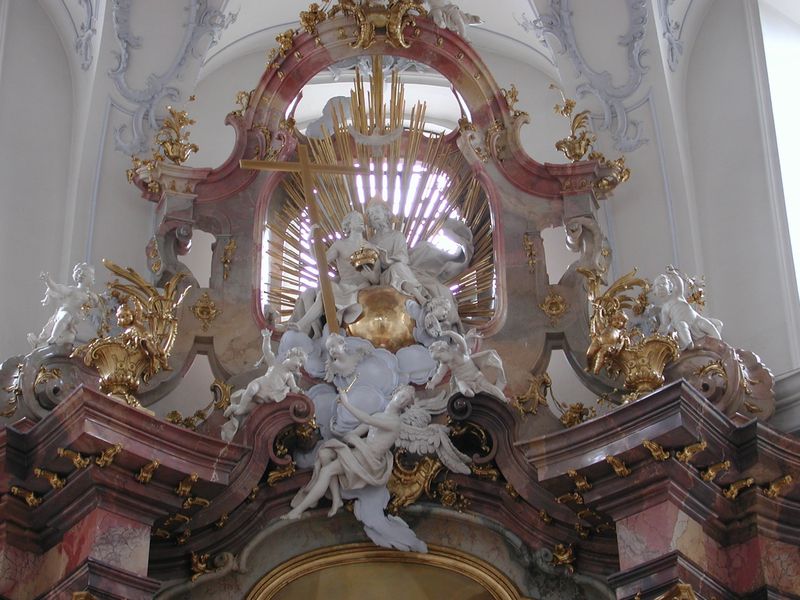
Titel: Wallfahrtskirche Vierzehnheiligen
Künstler: Balthasar Neumann
Standort: Vierzehnheiligen, St. Mariä Himmelfahrt (EU - D - Bayern)
Schlagwörter: flügel, weiß, wolken, marmor, kirche, gold, decke, krone, rund, engel, putte, ornamente, stuck, eckig, kreuz, dom, strahlen, schwert, kugel, altar, dekce, putten, rockoko, braock, kirchenaltar, ampfore